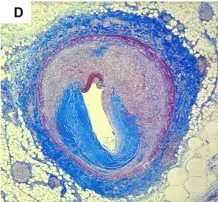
Right coronary artery (gross and microscopic examination). D. Masson trichrome stain: patchy areas of fibrosis within the coronary artery wall.
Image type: pathology (masson_trichrome)